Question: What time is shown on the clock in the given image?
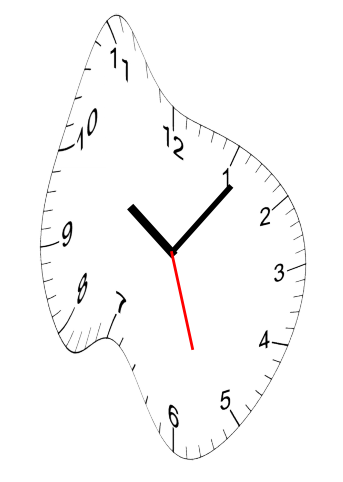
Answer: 10:06:27